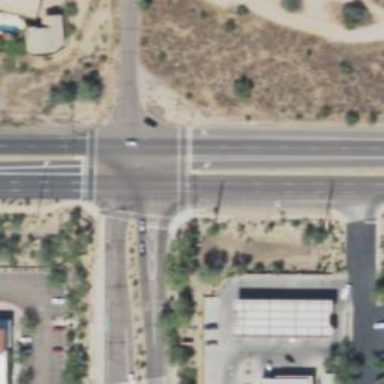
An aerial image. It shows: Solid stop line on the road marking.